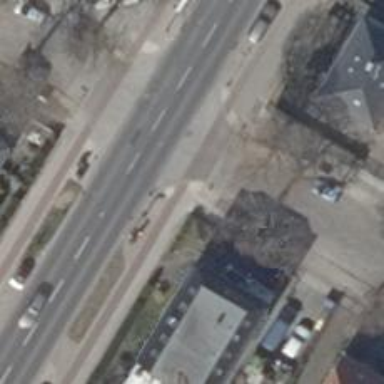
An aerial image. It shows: Sidewalk along the footway.